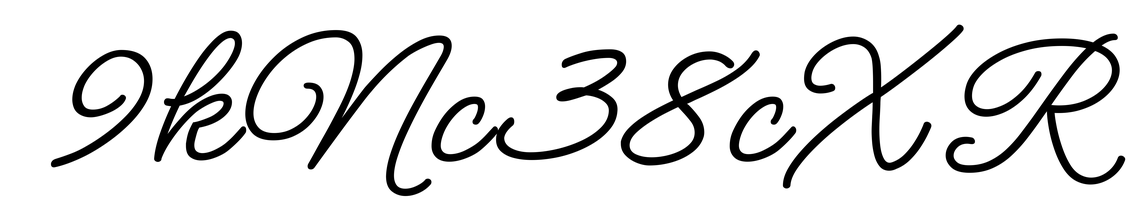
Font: MeowScript-Regular